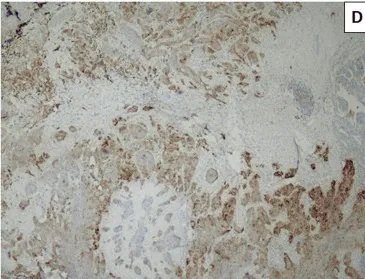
Histopathology and immunophenotype of the resected pulmonary lesion. PDL1 positive staining in 20% of tumor cells, original magnification x40. H&E: hematoxylin and eosin; p40: Delta Np63 isoform; PDL1: programmed death ligand 1.
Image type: pathology (h&e)